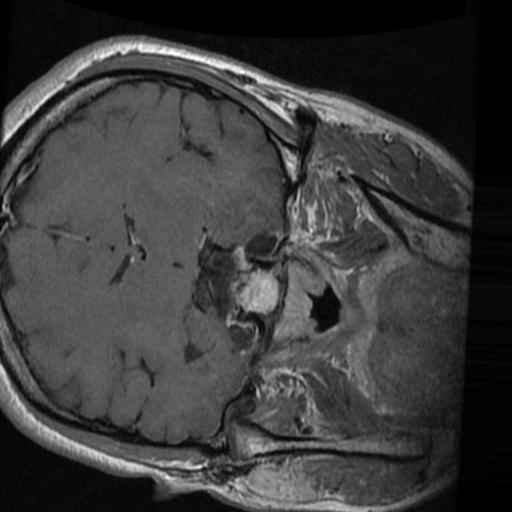
Label: brain_tumor